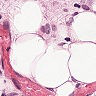
Metastatic tissue present: yes